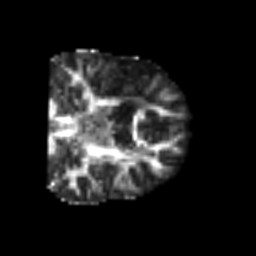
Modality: FA
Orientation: coronal
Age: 60
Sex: male
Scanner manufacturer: siemens
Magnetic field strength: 3 T
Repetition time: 6.1 s
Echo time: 0.101 s